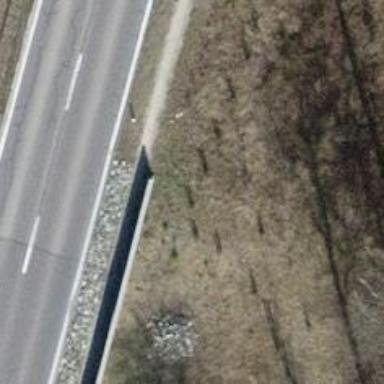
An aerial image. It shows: Retaining wall.